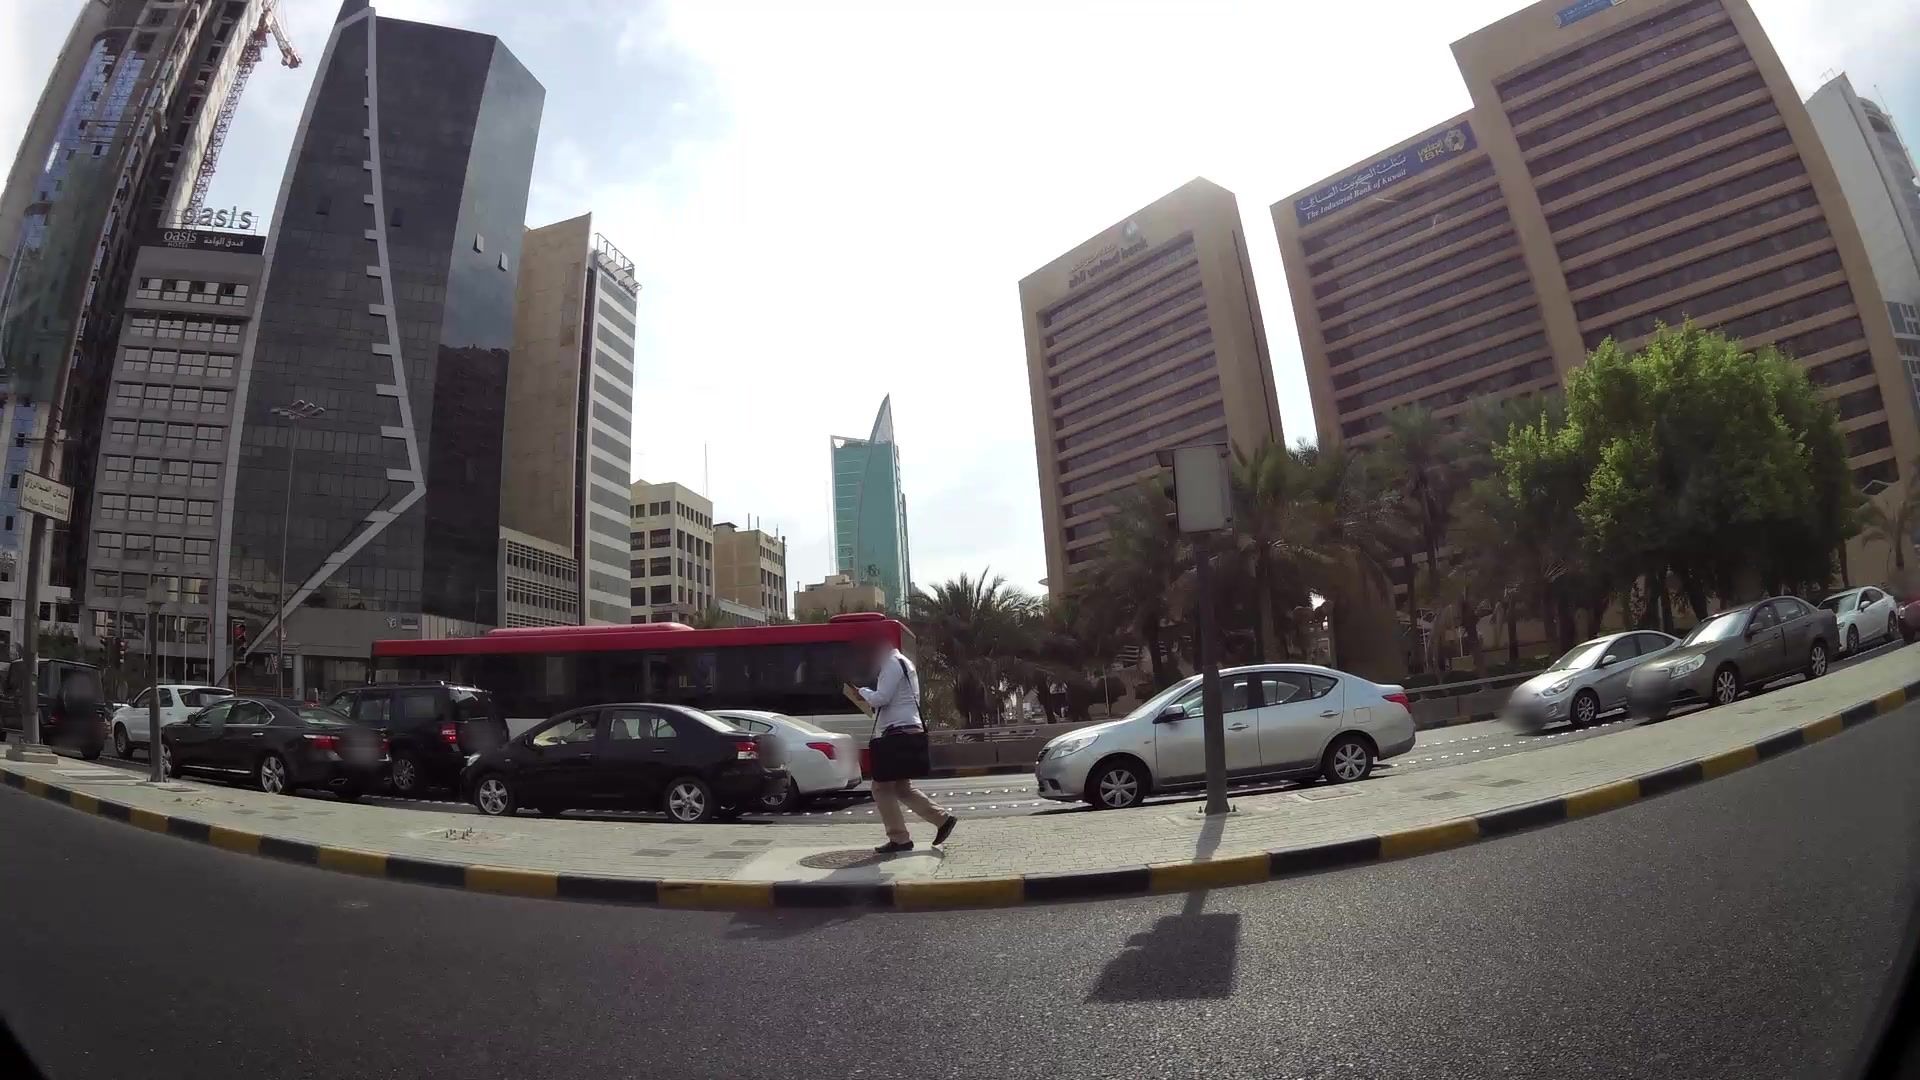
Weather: snowy
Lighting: day
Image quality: good
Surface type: driving surface
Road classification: primary, primary_link
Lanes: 2, 3
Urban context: urban centre
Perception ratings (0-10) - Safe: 3.5, Lively: 6.43, Beautiful: 4.31, Boring: 1.07, Depressing: 5.45, Wealthy: 9.24